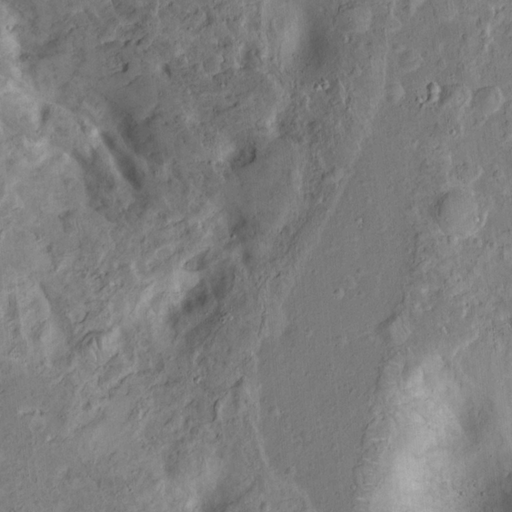
Classes present: Background, Cone